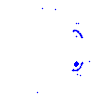
Particle: pion